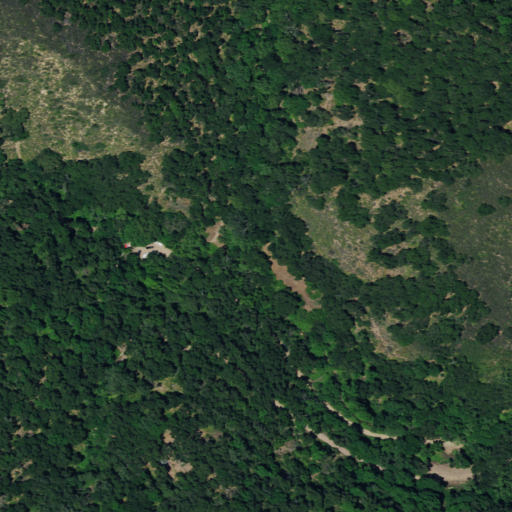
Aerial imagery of valley in California named Big Falls Canyon containing evergreen forest, open development, shrub, and mixed forest